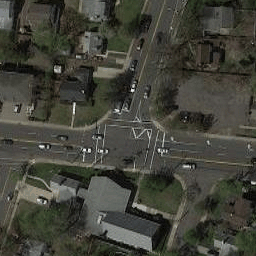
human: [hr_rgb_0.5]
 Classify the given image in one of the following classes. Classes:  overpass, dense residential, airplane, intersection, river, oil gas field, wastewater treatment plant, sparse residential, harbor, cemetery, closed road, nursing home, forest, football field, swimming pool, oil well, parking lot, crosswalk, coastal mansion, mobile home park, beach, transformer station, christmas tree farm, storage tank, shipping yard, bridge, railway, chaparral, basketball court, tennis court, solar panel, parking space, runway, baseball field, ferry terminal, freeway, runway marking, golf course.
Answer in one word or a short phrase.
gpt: intersection